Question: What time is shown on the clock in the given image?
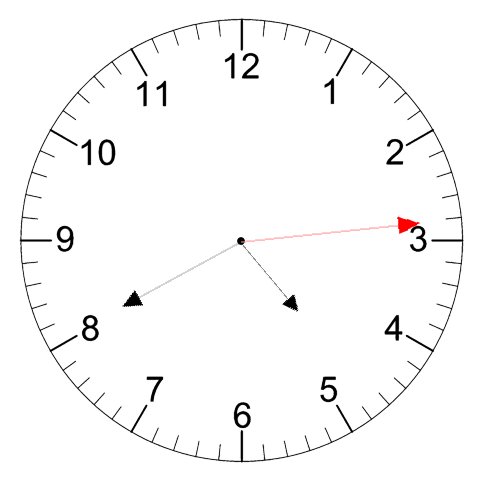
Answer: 04:40:14